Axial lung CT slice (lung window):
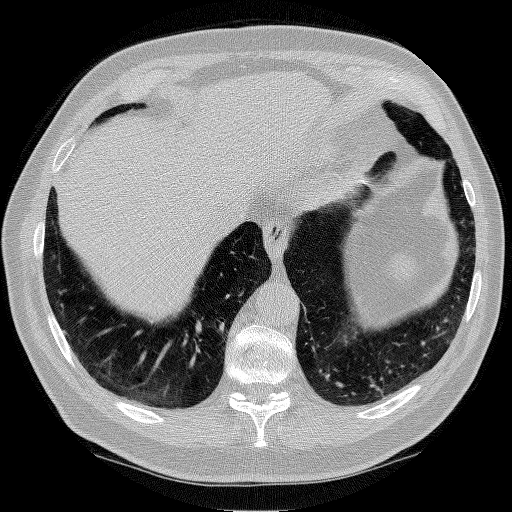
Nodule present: no